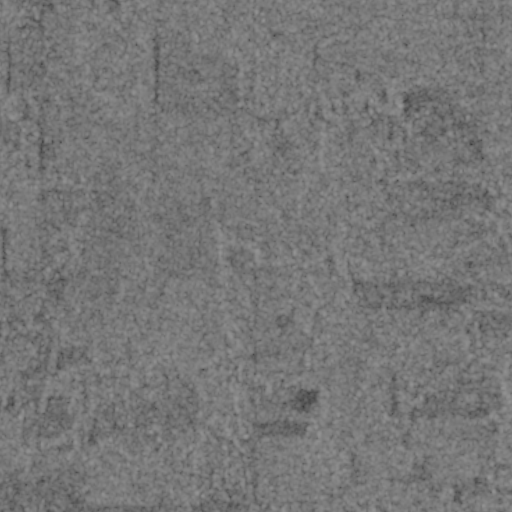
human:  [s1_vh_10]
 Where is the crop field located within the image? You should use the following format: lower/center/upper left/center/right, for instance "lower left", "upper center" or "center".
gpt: The crop field is located in the upper left of the image.
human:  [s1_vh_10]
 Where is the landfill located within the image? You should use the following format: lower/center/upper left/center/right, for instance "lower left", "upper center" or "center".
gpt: The landfill is located in the lower left of the image.
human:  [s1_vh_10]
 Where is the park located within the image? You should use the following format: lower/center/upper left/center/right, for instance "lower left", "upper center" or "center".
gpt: There is no park in the image.

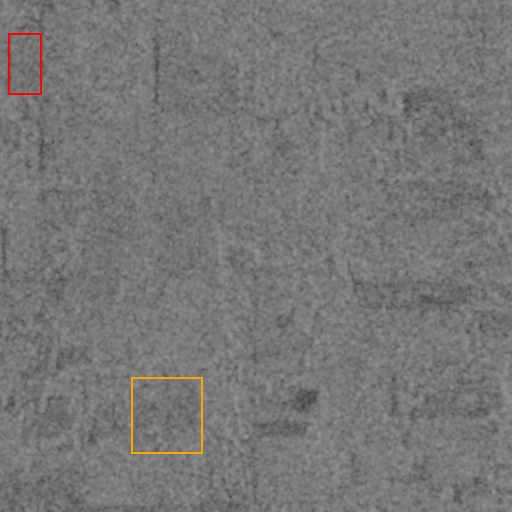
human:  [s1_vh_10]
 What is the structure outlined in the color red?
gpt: The structure outlined in red is a crop field.
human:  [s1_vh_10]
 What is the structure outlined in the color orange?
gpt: The structure outlined in orange is a landfill.
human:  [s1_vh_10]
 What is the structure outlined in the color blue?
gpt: There is no blue outline.